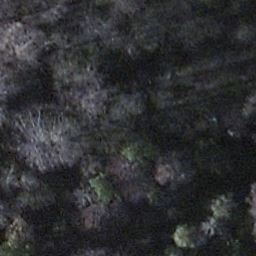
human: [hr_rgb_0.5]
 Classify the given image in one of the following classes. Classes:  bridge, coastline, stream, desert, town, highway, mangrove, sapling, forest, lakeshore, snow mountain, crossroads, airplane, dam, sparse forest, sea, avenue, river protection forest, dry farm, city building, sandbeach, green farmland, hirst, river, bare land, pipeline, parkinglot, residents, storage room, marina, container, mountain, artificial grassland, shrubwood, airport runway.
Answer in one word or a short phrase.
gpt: shrubwood